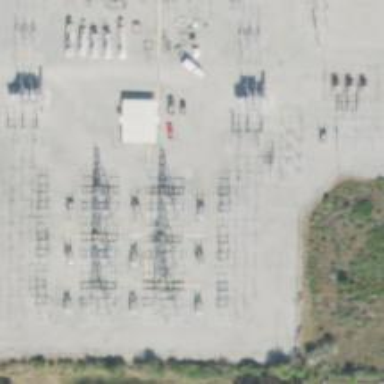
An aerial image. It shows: Switch used for power control.